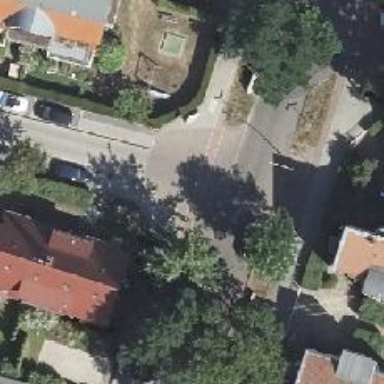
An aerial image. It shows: Living street.